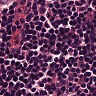
Metastatic tissue present: yes